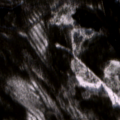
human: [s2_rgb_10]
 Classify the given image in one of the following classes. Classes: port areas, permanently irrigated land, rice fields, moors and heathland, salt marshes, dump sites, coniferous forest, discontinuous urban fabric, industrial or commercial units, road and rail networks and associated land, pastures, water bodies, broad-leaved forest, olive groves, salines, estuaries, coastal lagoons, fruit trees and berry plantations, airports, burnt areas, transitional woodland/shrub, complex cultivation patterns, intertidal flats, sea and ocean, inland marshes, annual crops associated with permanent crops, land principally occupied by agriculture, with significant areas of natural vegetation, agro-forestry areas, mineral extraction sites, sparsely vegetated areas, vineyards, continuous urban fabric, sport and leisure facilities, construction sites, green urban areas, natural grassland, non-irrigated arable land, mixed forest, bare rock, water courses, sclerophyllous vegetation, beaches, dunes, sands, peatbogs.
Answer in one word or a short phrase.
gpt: coniferous forest, mixed forest, transitional woodland/shrub